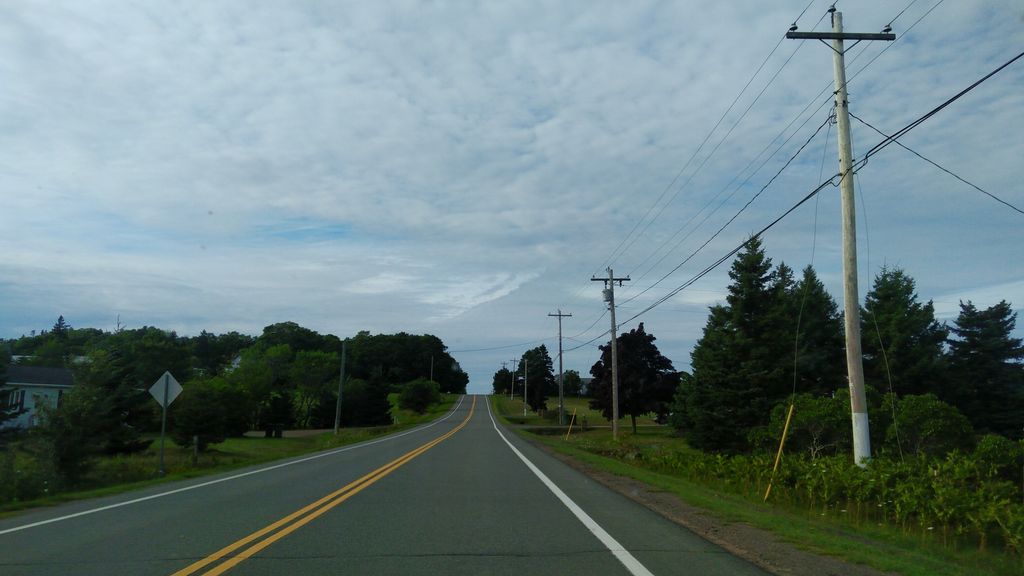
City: charlottetown